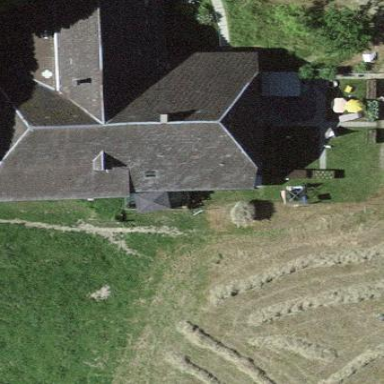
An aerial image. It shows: Farm building.